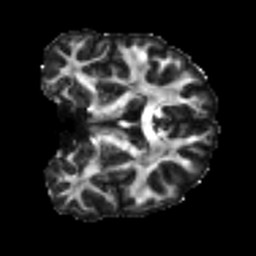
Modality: FA
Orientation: coronal
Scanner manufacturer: siemens
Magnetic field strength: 3 T
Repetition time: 4 s
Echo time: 0.0594 s